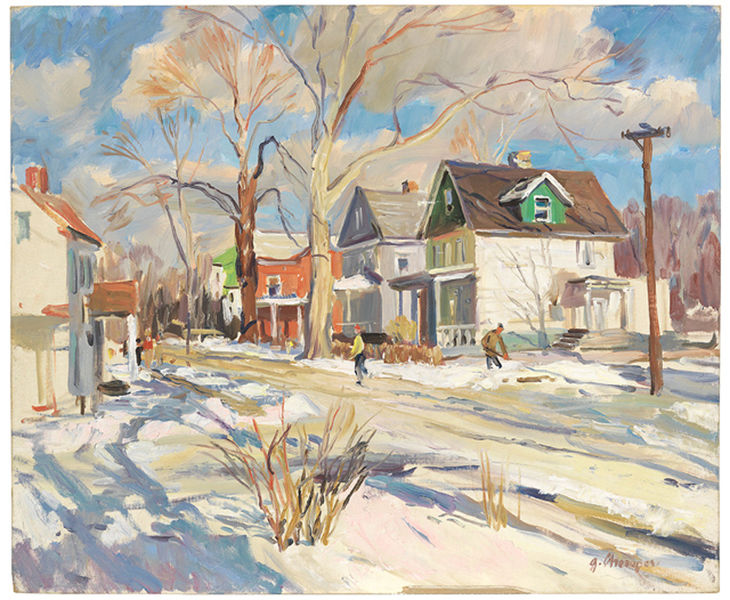
Titel: Snowtime
Künstler: George Cherepov
Standort: Amherst (Massachusetts, USA)
Institution: Mead Art Museum, Amherst College
Schlagwörter: baum, blau, gemälde, himmel, mann, schatten, vogel, weiß, wolken, aquarell, bäume, grün, landschaft, menschen, stadt, braun, bunt, hell, licht, pastell, strasse, dach, haus, rot, schnee, weg, wolke, mensch, bild, signatur, öl, gräser, häuser, kalt, strauch, busch, büsche, kind, schön, schornstein, mast, spuren, dorf, winter, spur, blue, hat, oil, people, red, steps, white, window, black, gray, green, grey, painting, windows, yellow, oil painting, brown, veranda, strommast, cloud, clouds, sky, tree, house, landscape, orange, houses, roof, roofs, street, sun, trees, village, gaube, snow, america, grass, light, plants, road, trim, impressionism, purple, shadow, realism, walking, children, abstract, town, happy, morgensonne, day, leaves, stromleitung, telefonmast, buildings, verschneit, art, ground, holzhäuser, gable, gables, dorfstraße, branches, böume, play, water color, shadows, cold, work, kids, playing, sidewalk, tan, kid, weeds, text, pole, bleak, schneeschippen, community, stadrt, sticks, shovel, tracks, pedestrians, telephone, wolke#, homes, neighborhood, shoveling snow, shoveling, electricity, quiet, doorways, brushes, telephone pole, wires, räumen, porches, small town, schnnesieber, neighbors, suburbs, clousd, winterlandschaft, trackes, winter snow